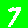
Digit: 7